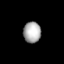
Tissue: lung
Cell type: Others
Senescence score: 0.5515
Nuclear area (px): 360
Mean DAPI intensity: 171.986